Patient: sex M, age 33
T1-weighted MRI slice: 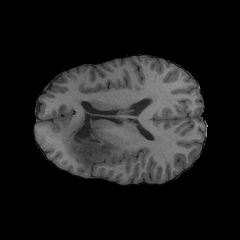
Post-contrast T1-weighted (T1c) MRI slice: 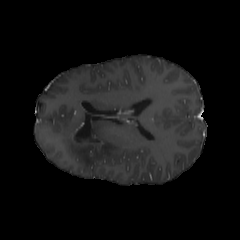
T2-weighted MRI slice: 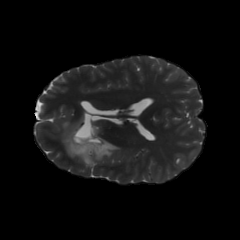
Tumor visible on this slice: yes
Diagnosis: Astrocytoma, IDH-mutant
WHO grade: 4